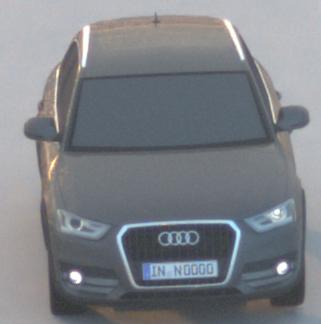
Make: Audi
Model: Q3 1.4 TFSI
Detailed model: Q3 (8U)
Model produced from: 2013/07
Model produced until: 2014/10
Doors: 5
Color: gray
Road condition: dry road
Daytime: sunrise or sunset
Contrast: low contrast